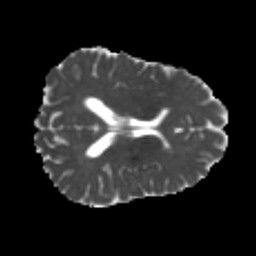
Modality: MD
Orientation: axial
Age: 26
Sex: male
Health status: healthy
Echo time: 0.074 s